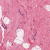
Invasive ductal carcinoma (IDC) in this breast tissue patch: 0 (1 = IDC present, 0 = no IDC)